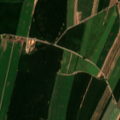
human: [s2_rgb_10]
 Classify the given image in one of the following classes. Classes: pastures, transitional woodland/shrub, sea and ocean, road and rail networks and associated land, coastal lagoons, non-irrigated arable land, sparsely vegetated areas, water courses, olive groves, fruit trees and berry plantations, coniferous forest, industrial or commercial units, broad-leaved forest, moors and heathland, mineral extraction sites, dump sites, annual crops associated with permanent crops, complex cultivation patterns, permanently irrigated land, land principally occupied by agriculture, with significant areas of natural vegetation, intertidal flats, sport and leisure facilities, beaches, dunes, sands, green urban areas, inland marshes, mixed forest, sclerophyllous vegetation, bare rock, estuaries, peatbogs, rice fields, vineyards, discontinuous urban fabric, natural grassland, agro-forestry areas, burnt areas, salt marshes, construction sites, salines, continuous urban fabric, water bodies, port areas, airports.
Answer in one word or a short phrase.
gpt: permanently irrigated land, complex cultivation patterns